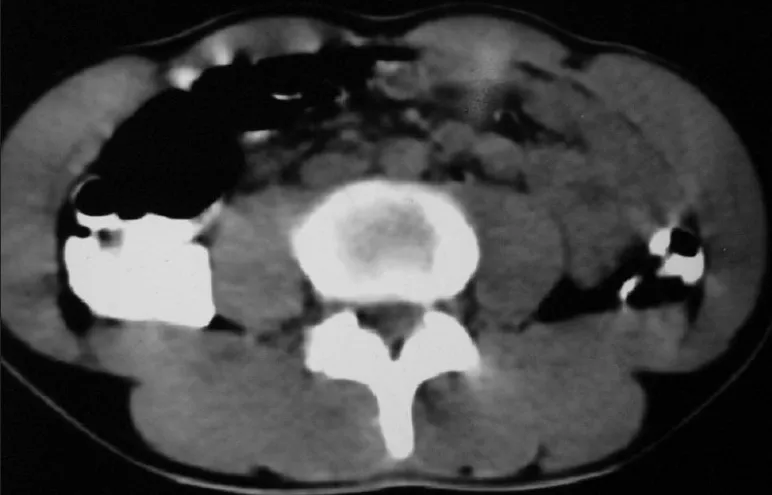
CT abdomen (2007) shows multiple para aortic lymphadenopathy.
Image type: radiology (ct)